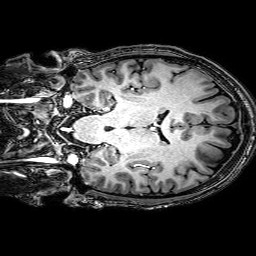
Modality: T1w
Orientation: coronal
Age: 27
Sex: male
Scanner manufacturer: philips
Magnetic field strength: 3 T
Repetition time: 0.009 s
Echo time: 0.0035 s